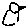
Label: bird